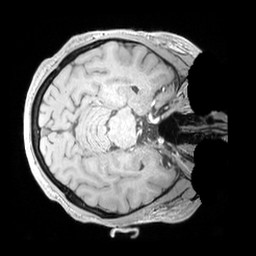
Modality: T1w
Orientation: axial
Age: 27
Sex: male
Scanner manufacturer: siemens
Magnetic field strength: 3 T
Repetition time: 5 s
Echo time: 0.00298 s